【题型】选择题　【知识点】立体几何　【难度】easy
已知圆锥的侧面积是 $4\pi$，且它的侧面展开图是一个半圆，则这个圆锥的内切球半径为（ \quad ）

A. $\frac{2\sqrt{6}}{3}$ \qquad\qquad B. $\frac{\sqrt{3}}{3}$ \qquad\qquad C. $\frac{2\sqrt{3}}{3}$ \qquad\qquad D. $\frac{\sqrt{6}}{3}$
【解答】
【答案】 D

【分析】 设出圆锥底面圆的半径，并由题意联立方程组求出；再由勾股定理求出圆锥内切球的半径即可.

【详解】 如图，

\qquad

设圆锥底面圆的半径为 $r$，高为 $h$，母线长为 $l$，由题意知：$\begin{cases} \pi rl = 4\pi \\ \pi l = 2\pi r \end{cases}$，

两式相除解得 $r = \sqrt{2}$，$l = 2\sqrt{2}$；

所以圆锥的顶角为 $\frac{\pi}{3}$，轴截面为等边三角形，圆锥的高 $h = \sqrt{(2\sqrt{2})^2 - (\sqrt{2})^2} = \sqrt{6}$，

设圆锥的内切圆半径为 $R$，$(\sqrt{6} - R)^2 = R^2 + (\sqrt{2})^2$，解得 $R = \frac{\sqrt{6}}{3}$.

故选：D.
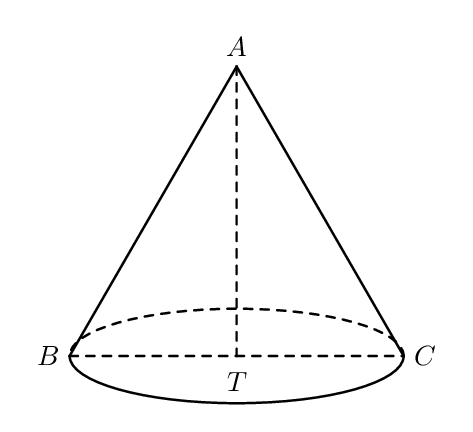
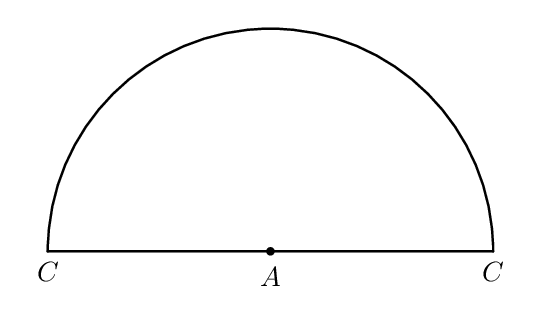
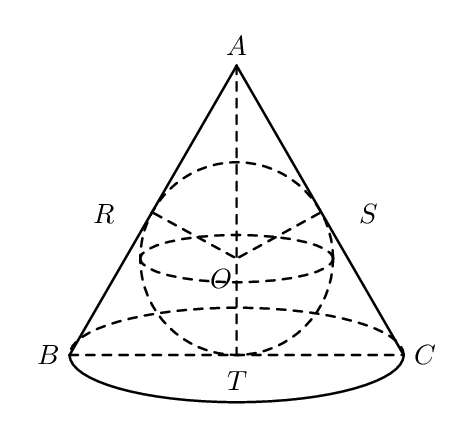